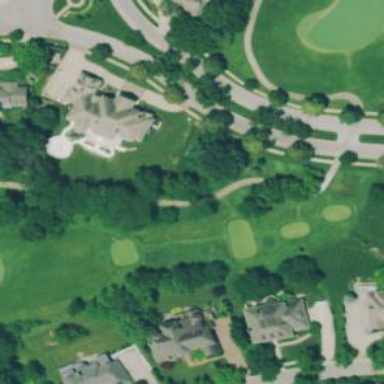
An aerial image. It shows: Pathway for golfing.